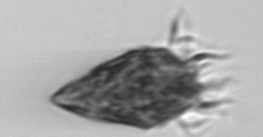
Label: Strombidium_wulffi